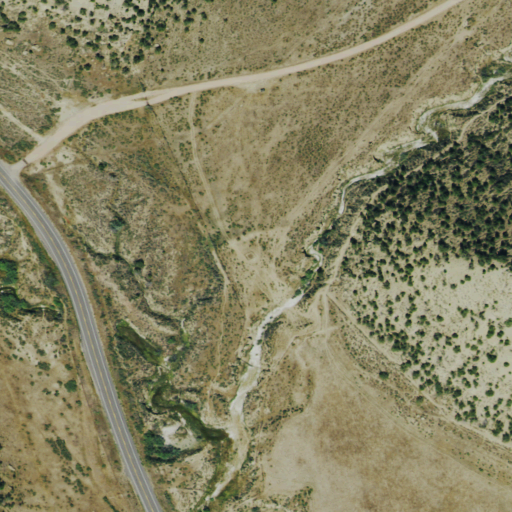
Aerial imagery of valley in Colorado named Hay Canyon containing shrub, evergreen forest, open development, and low intensity development